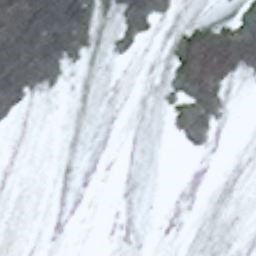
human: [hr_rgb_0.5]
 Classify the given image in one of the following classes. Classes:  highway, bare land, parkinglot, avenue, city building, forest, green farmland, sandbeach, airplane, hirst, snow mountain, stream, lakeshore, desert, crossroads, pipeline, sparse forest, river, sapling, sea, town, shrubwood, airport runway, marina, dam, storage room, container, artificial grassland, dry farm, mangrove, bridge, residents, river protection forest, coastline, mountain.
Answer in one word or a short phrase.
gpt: snow mountain